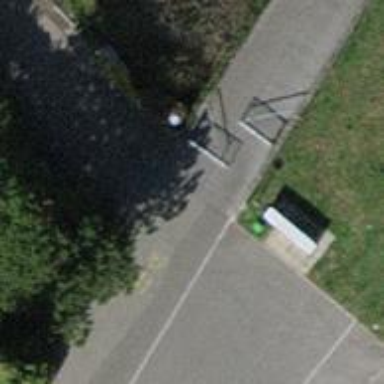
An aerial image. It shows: Cycle barrier.